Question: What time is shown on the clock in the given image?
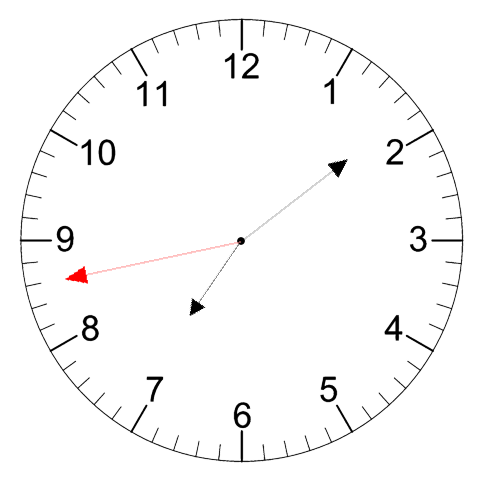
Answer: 07:08:43